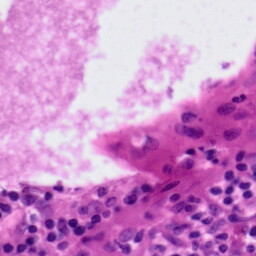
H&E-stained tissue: Tonsil